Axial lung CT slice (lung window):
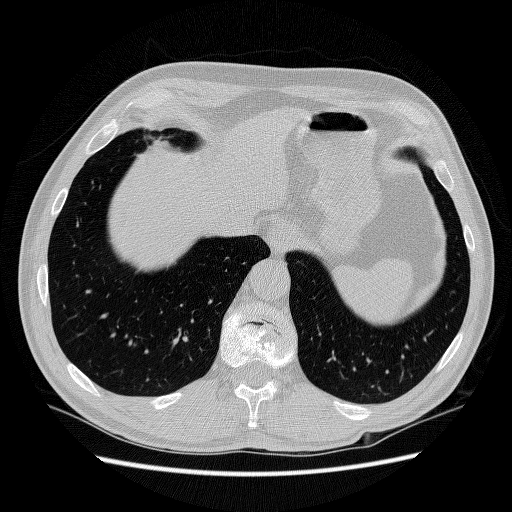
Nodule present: no